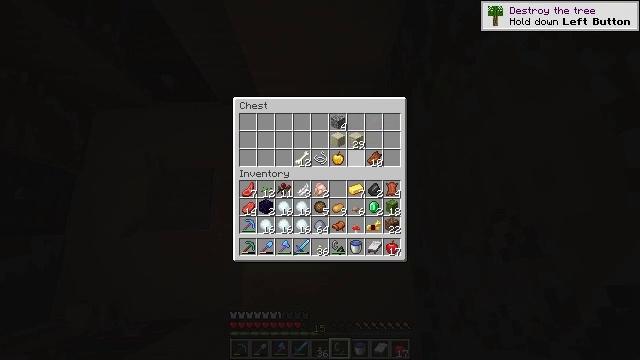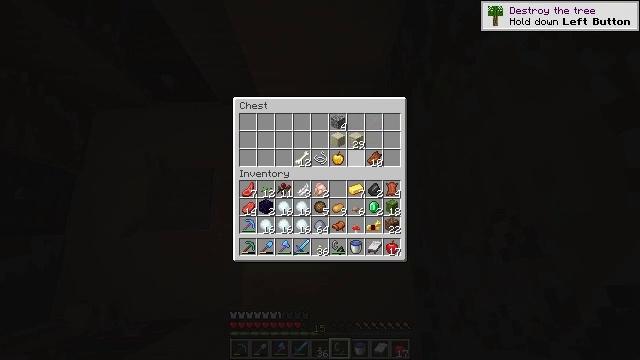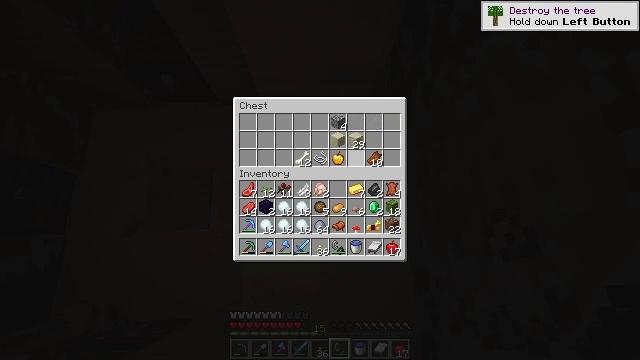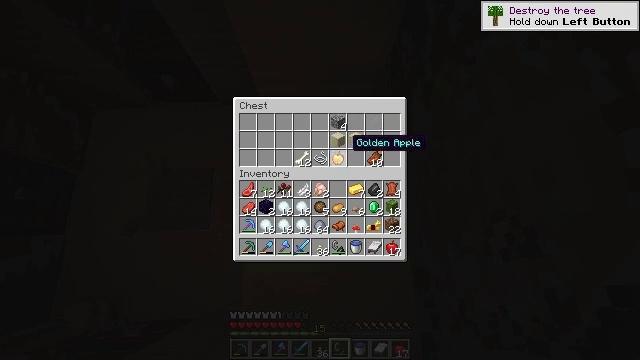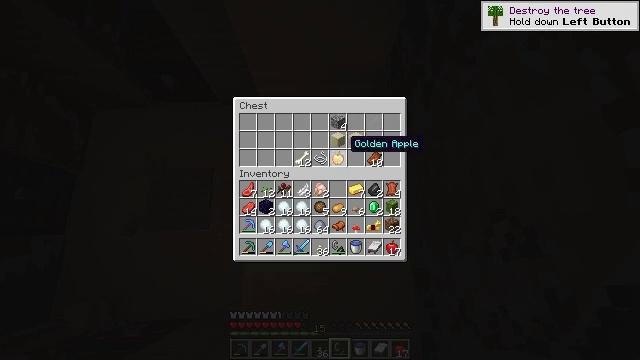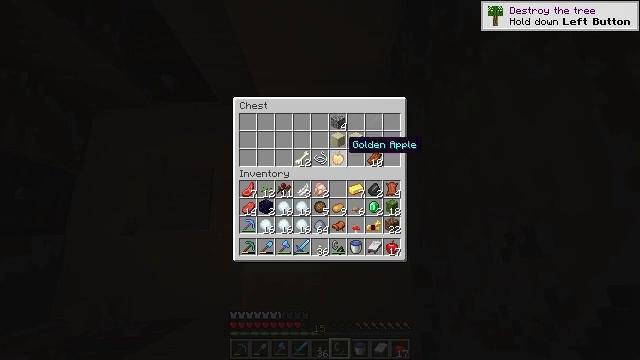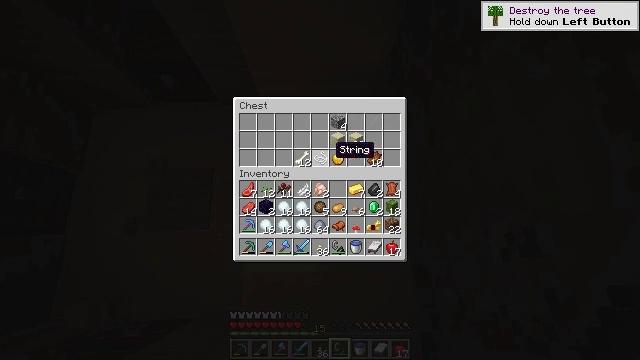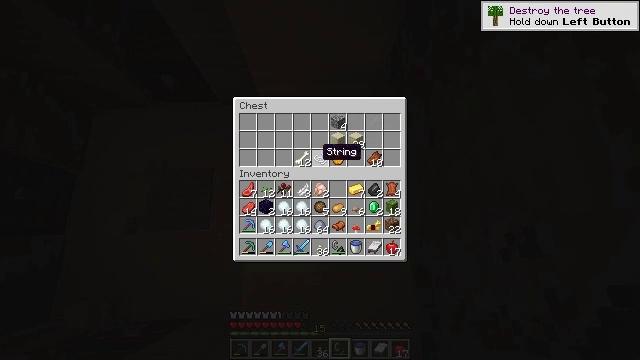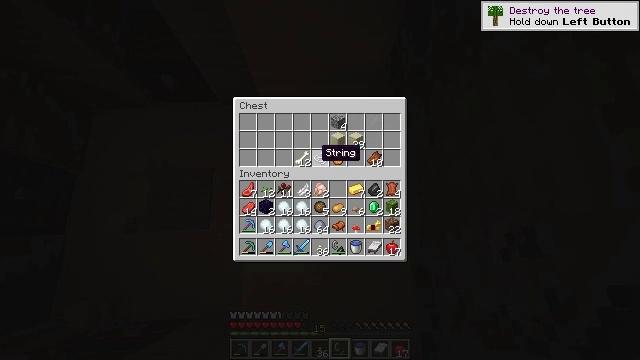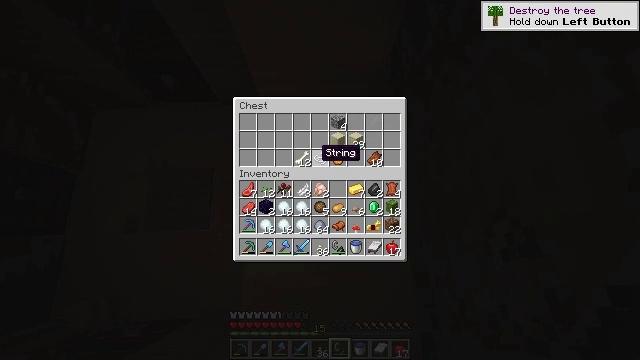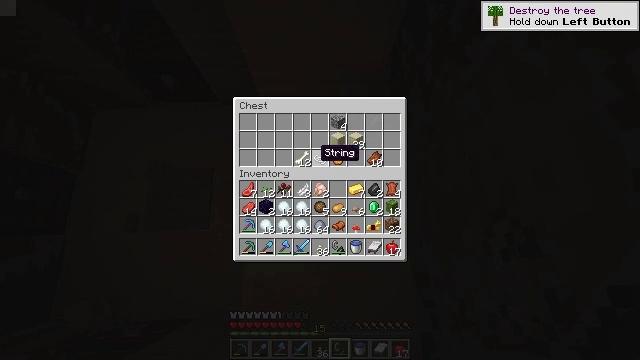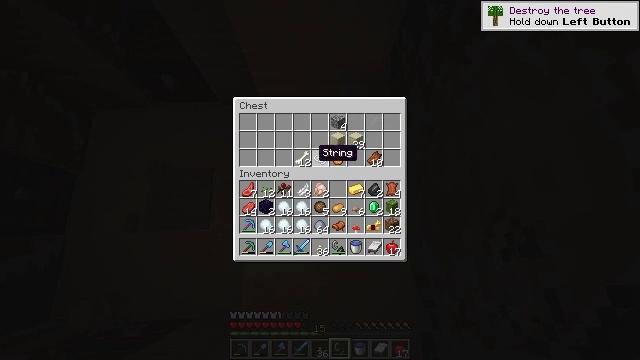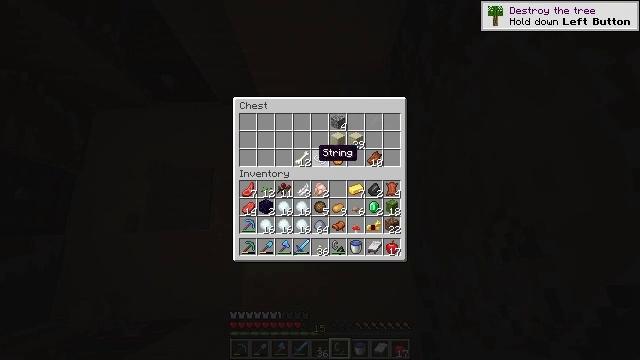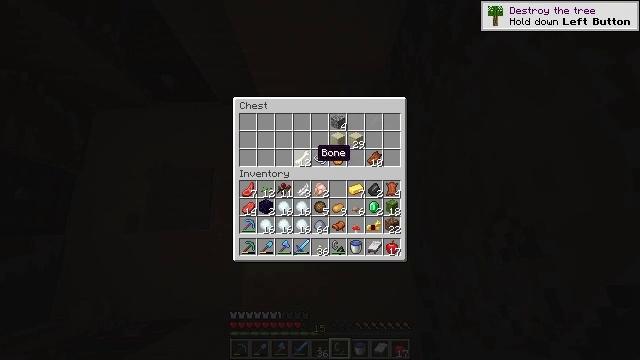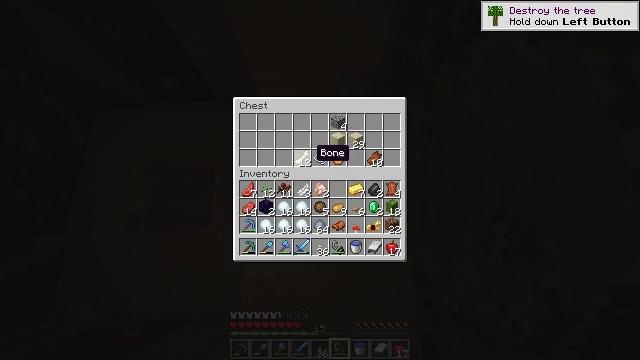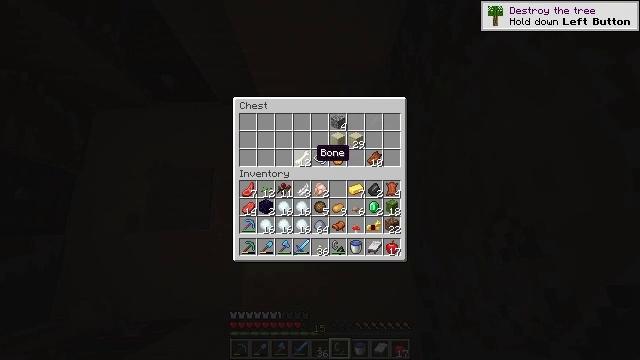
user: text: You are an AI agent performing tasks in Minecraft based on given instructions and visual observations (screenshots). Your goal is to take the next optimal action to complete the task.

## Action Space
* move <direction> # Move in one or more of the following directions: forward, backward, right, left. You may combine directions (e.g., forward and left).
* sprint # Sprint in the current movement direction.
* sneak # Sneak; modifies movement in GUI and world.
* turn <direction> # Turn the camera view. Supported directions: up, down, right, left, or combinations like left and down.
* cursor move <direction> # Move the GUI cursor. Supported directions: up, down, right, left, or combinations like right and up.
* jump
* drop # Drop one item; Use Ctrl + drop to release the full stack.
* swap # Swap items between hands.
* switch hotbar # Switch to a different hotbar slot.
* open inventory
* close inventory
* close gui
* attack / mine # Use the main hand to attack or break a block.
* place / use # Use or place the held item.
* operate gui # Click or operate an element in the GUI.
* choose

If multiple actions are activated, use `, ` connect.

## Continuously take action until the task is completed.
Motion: motion action
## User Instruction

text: Gather cut sandstone from the structure.
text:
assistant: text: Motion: no_op
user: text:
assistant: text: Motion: no_op
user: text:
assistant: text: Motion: no_op
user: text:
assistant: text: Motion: no_op
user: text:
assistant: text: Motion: no_op
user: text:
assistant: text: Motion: cursor move left
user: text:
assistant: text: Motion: cursor move left
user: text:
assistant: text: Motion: no_op
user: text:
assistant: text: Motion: no_op
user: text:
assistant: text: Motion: no_op
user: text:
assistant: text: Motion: no_op
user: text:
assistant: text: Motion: no_op
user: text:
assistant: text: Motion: no_op
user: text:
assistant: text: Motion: no_op
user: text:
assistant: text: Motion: no_op
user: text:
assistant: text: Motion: no_op
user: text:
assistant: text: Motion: no_op
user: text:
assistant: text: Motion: no_op
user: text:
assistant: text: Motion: no_op
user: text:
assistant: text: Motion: no_op
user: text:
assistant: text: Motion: no_op
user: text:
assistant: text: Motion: no_op
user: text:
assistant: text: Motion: no_op
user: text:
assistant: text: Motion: operate gui
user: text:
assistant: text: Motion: operate gui
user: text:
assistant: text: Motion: operate gui
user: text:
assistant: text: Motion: no_op
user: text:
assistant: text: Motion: cursor move right and down
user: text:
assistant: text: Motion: cursor move right and down
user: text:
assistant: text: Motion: no_op